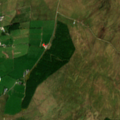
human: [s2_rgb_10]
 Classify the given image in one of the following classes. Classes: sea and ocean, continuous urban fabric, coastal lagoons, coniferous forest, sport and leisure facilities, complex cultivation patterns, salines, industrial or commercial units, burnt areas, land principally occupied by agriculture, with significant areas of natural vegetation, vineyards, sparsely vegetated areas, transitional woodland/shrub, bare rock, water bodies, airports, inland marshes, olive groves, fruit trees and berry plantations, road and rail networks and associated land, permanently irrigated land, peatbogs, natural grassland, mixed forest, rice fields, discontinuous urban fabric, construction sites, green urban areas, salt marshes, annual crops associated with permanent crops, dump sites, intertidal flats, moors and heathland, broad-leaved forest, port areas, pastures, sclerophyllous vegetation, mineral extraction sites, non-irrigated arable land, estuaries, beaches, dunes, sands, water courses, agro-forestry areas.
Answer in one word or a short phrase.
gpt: pastures, natural grassland, peatbogs